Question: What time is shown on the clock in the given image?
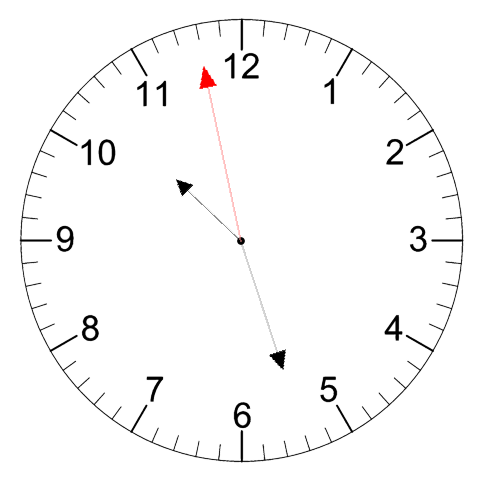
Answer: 10:26:58